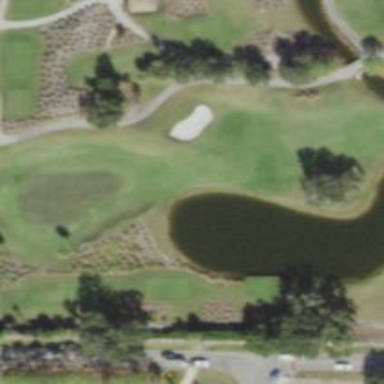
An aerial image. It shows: Sand bunker on golf course.